Field crop: maize
Growth stage: 1
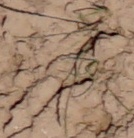
Species: lolium